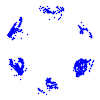
Particle: pion